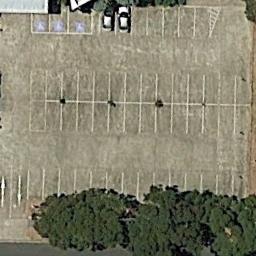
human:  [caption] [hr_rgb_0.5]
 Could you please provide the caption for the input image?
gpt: The parking lot is next to some trees .

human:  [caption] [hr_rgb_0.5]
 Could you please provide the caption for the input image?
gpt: The parking lot has some yellow signs and two rows of coconut trees .

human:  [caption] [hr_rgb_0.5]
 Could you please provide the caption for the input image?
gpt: There are many different colored cars in the parking lot .

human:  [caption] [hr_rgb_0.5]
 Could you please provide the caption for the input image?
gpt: The parking lot has two parked cars and some trees but lots of parking spaces are still empty .

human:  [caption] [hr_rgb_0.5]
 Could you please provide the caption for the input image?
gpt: There are some green trees beside the parking lot with no cars .